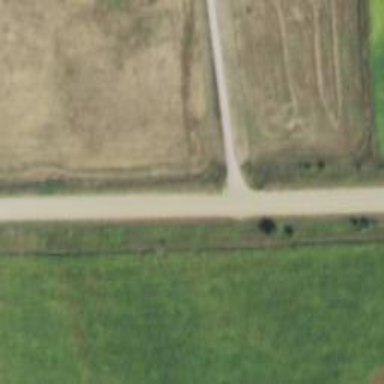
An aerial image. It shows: Unclassified road.